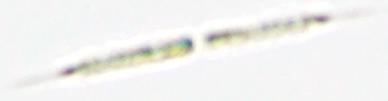
Label: Rhizosolenia